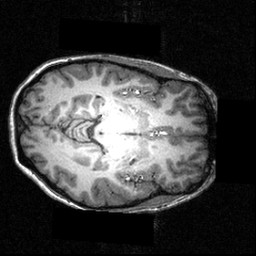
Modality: T1w
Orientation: axial
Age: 27
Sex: female
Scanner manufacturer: siemens
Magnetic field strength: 3.951 T
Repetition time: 1.5 s
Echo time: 0.00335 s